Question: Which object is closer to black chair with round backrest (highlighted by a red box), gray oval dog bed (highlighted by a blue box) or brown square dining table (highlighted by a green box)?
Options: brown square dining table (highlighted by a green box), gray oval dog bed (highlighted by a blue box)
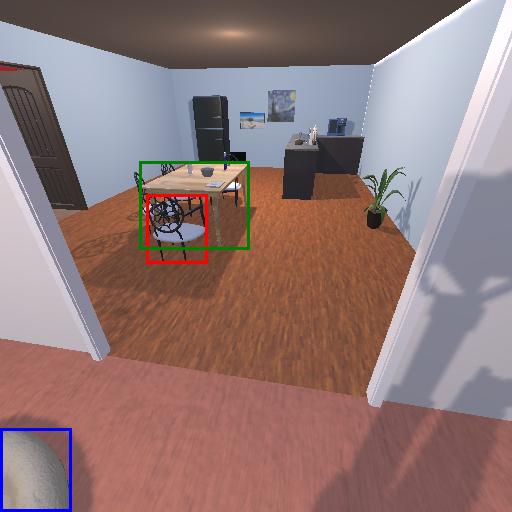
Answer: brown square dining table (highlighted by a green box)